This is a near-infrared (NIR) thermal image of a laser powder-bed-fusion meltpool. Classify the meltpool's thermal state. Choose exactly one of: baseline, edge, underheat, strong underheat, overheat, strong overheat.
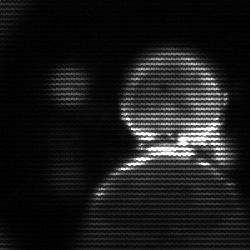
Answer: baseline